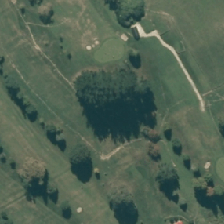
Land cover: urban_parkland